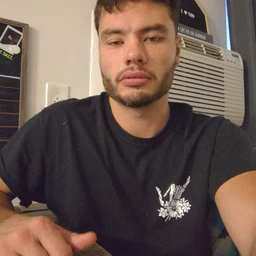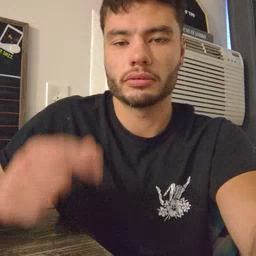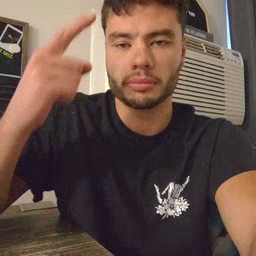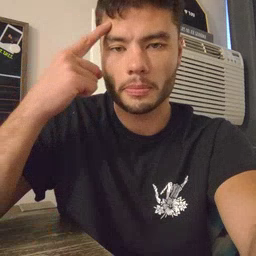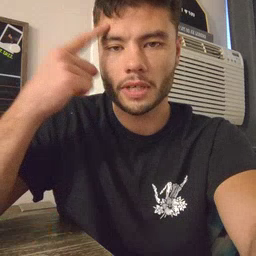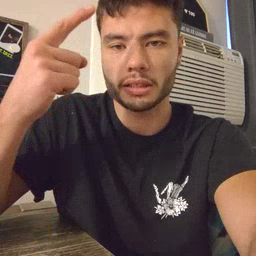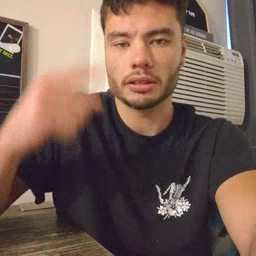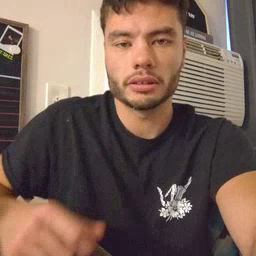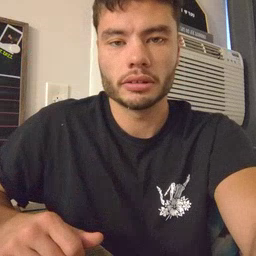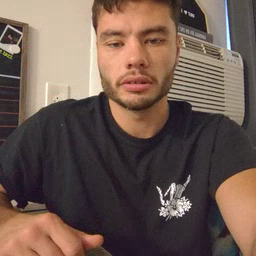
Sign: penny